Question: I've noticed that ember apps always have a text highlight color or pink. It seems to happen across browsers and OS's for me. Is there any good reason for this or any setting to easily change it?
e.g.

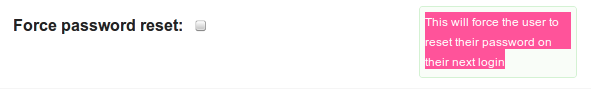
Answer: HTML5 boilerplate does this by default... maybe you are using it?
In any case, its trivial to change in css:
'''
::-moz-selection {
background: #anycolour;
}
::selection {
background: #anycolour;
}
'''